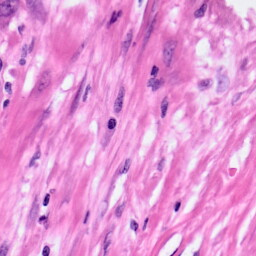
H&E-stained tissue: Pancreatic